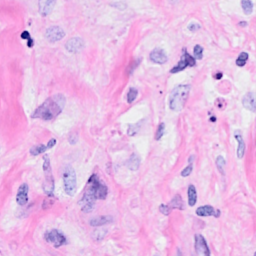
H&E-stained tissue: Breast